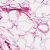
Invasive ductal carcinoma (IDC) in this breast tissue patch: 0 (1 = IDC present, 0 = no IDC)